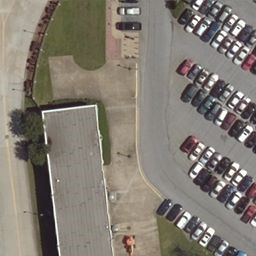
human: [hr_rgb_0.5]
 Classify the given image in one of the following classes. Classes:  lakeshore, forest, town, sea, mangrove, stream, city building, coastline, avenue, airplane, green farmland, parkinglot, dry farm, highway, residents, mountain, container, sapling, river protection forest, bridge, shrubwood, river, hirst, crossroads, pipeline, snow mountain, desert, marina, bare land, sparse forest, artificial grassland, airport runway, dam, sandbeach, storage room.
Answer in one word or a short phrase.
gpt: parkinglot